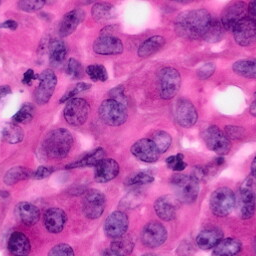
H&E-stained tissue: Pancreatic